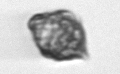
Label: Kryptoperidinium_triquetrum